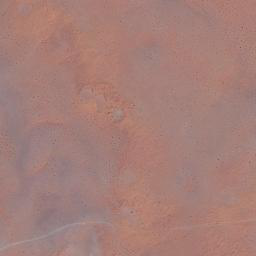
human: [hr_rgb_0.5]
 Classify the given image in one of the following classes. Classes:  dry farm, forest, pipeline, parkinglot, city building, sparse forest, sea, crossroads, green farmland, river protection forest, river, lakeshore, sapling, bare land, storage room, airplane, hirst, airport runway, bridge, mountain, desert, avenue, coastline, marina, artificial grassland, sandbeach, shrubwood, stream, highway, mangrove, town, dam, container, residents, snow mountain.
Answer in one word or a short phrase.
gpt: desert